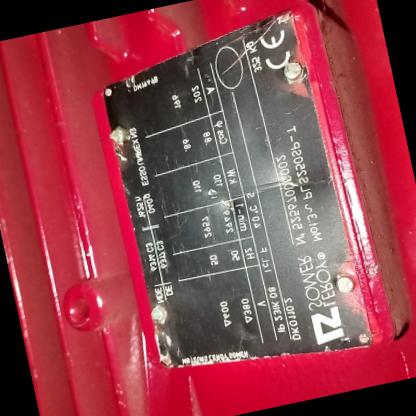
Klasa: tabliczka-znamionowa